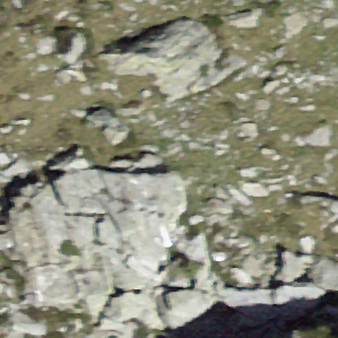
Label: bouldering_area